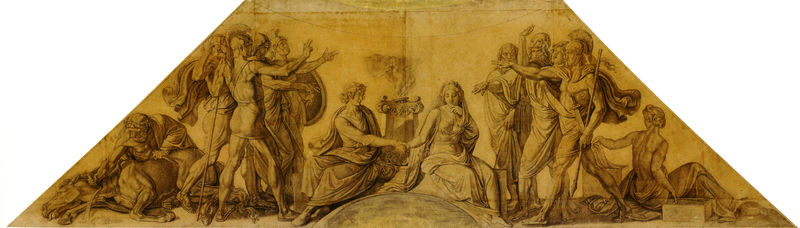
Titel: Die Vermählung von Menelaos und Helena
Künstler: Peter Cornelius
Standort: Berlin
Institution: Alte Nationalgalerie
Schlagwörter: feder, feuer, gott, gruppe, hand, himmel, kopf, kämpfer, körper, mann, nackt, umhang, dreieck, frauen, gelb, menschen, sitzen, ausschnitt, bewegung, braun, frau, geste, grau, kleid, mitte, männer, paris, reden, rücken, skizze, szene, säule, zeichnung, schleier, tier, tiere, gespräch, alt, gelage, wand, arm, arme, falten, halten, stehen, gesten, hände, instrument, hügel, gehen, qualm, rauch, boden, gewand, gold, sitzend, decke, gewänder, paar, locken, renaissance, kreis, pferd, pferde, engel, kopfbedeckung, liebe, papier, liegen, bogen, stab, studie, giebel, grafik, graphik, sepia, figuren, gewalt, krieg, lanze, soldaten, thron, muskeln, halbakt, zeigen, nazarener, gruppen, posen, schild, tusche, gewölbe, antike, flamme, motiv, schwert, schwerter, waffen, helm, entwurf, mythologie, göttin, zwickel, altar, rom, karton, fries, pergament, römer, liege, liebespaar, helme, harnisch, stäbe, antik, griechen, götter, toga, griechisch, dolch, krieger, musen, griechenland, diskussion, huldigung, lanzen, plan, hochzeit, opfer, orakel, speer, speere, fresko, helmbusch, golden, schüchtern, lyra, tunika, helden, gezeichnet, rufe, berührung, pfeile, helena, bund, paare, troja, vorstudie, eide, siten, ritus, kadaver, heirat, vermählung, priesterin, keid, cornelius, trapez, handschlag, peplos, heidnisch, türsturz, kriger, handgeben, achill, konflikt, greisd, menelaos, schwüre, falmme, totes pferd, au, lanzenb, figunre, hopfer, hlm